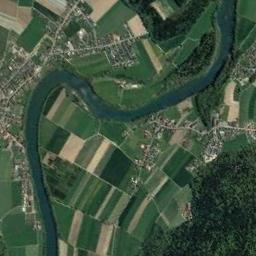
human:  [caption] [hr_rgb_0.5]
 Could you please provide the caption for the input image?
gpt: The dark green river with a winding bank is flanked by some fields and villages and a forest is next to the river .

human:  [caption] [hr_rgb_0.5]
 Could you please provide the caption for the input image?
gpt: A turquoise blue river curved into an S-shape, With green and tan mixed fields on both sides of the bank, And a town with large buildings .

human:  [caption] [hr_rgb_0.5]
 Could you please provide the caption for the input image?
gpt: The river goes through farmland and trees .

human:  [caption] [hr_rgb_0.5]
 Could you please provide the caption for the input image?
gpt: There are many trees on either side of the river .

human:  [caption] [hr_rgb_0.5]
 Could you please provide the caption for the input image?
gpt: There are many green farmlands and buildings near the river .